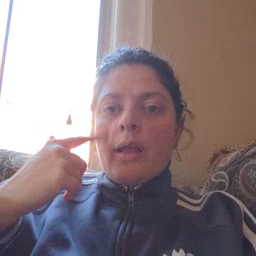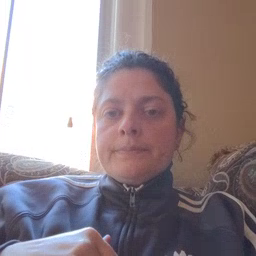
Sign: cry